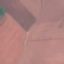
Land use / land cover class: AnnualCrop